Field crop: maize
Growth stage: 2
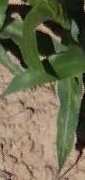
Species: maize